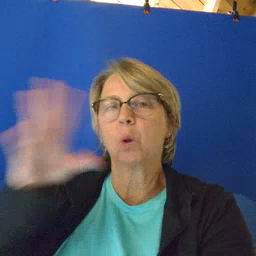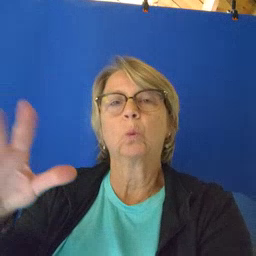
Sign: balloon